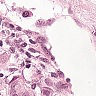
Metastatic tissue present: yes